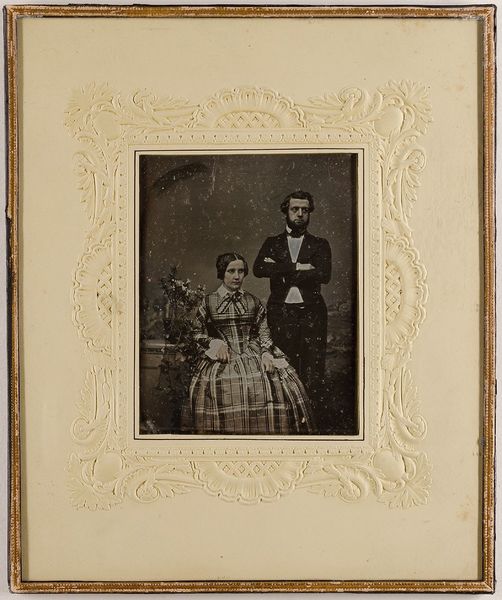
Titel: Unbekanntes Ehepaar
Standort: Hamburg
Institution: Museum für Kunst und Gewerbe Hamburg
Schlagwörter: mann, frau, gesten, portrait, figur, paar, foto, fotografie, photographie, doppelbildnis, doppelportrait, photo, ehe, lichtbild, daguerreotypie, bildwerke, angewandte und bildende kunst, hessische systematik, porträt, armhaltungen, porträtfotografie, porträtphotographie, doppelporträt, verheiratetes paar, matrimonium, ehestand